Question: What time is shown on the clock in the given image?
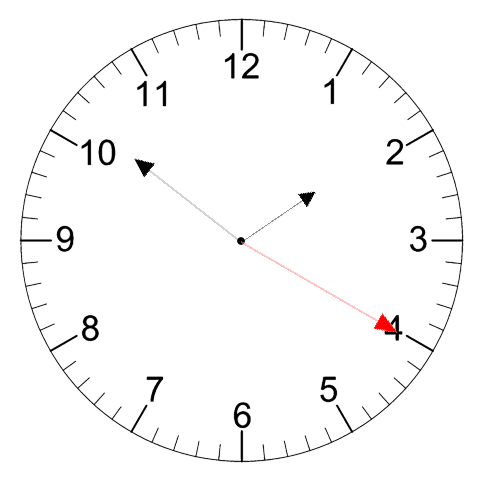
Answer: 01:51:20